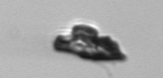
Label: Delphineis